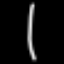
Label: line